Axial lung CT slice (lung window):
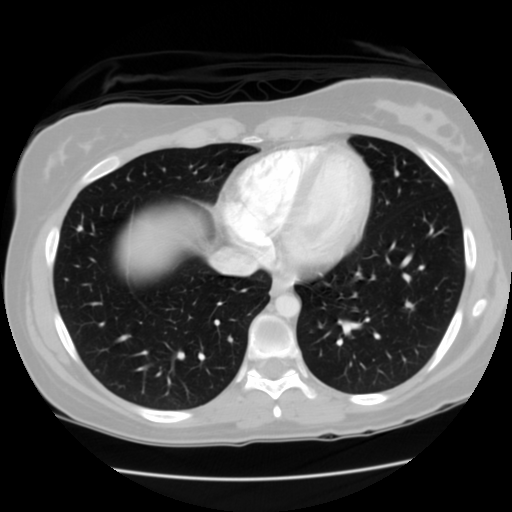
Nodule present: no